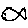
Label: fish